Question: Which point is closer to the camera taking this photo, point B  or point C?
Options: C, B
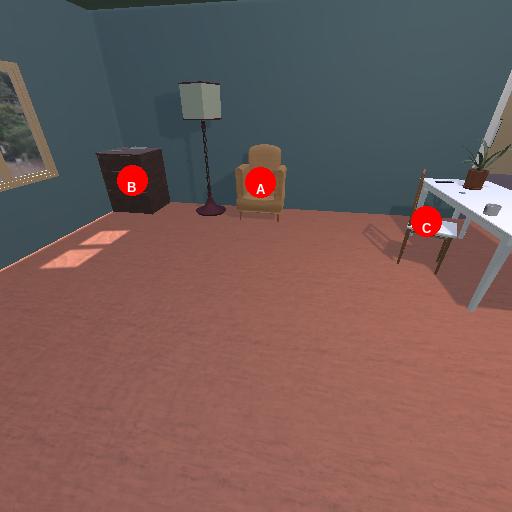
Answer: C